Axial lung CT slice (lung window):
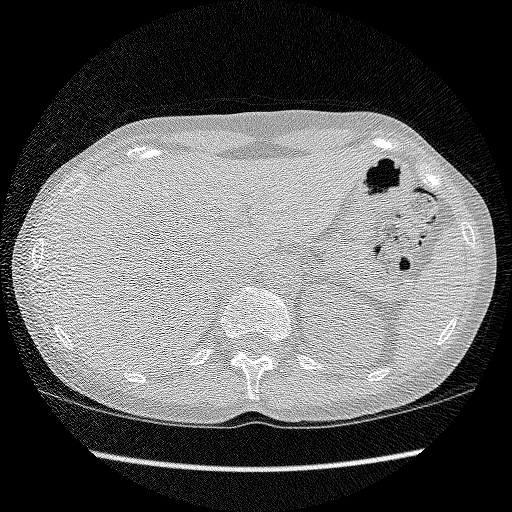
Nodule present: no